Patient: sex M, age 26
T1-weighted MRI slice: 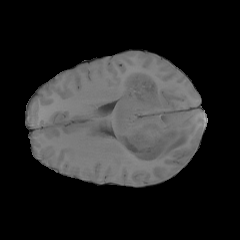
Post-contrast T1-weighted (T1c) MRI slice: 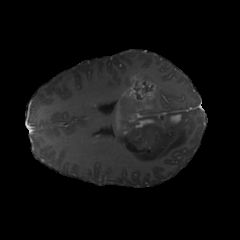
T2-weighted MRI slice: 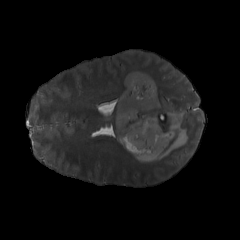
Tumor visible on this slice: yes
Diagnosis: Astrocytoma, IDH-mutant
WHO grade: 4